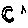
Label: moon